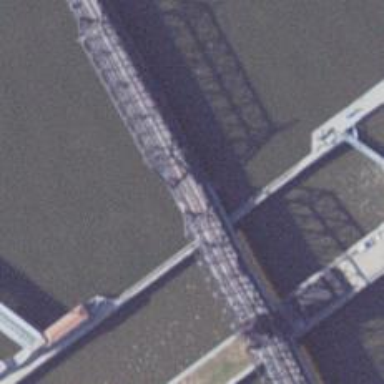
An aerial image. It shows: Swing bridge for railway siding.